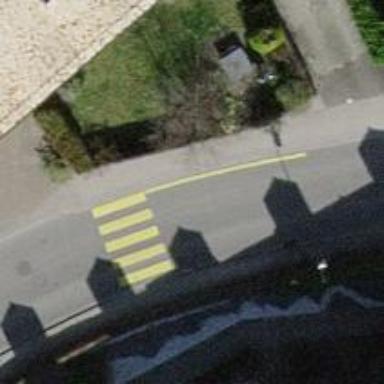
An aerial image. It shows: Zebra crossing on the road.